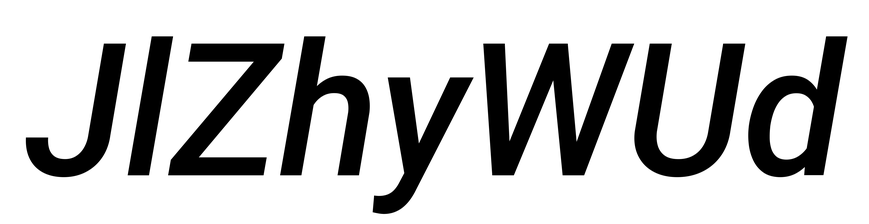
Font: Roboto-Italic_Medium_Italic